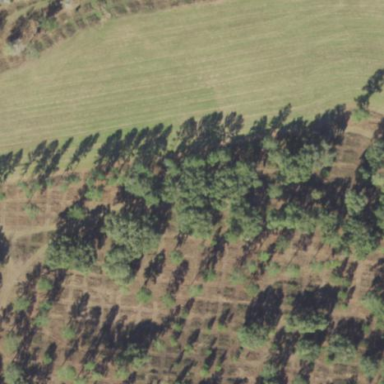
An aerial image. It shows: Orchard.